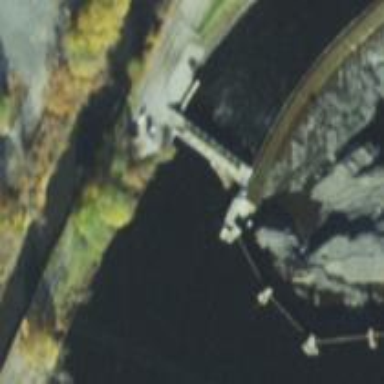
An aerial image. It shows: Dam along waterway.